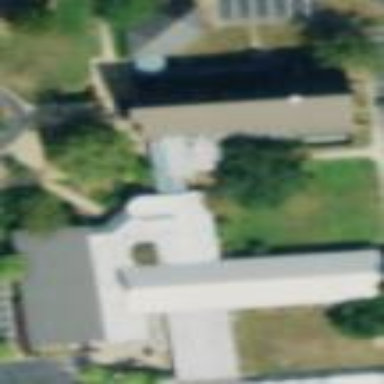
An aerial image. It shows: Building serving as place of worship.